Question: How do you declar the 'Button' in Xamarin Forms to be a pill button regardless of the width/height of the button? Is there a way to do this without resorting to native custom renderers? I would like to do this 100% in XAML.

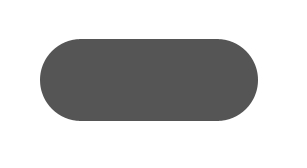
Answer: It's not possible without custom renderers. But here's a nice article about it: <URL>